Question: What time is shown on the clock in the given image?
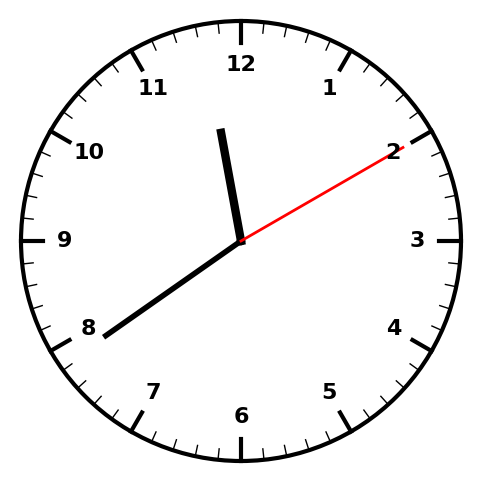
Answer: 11:39:10